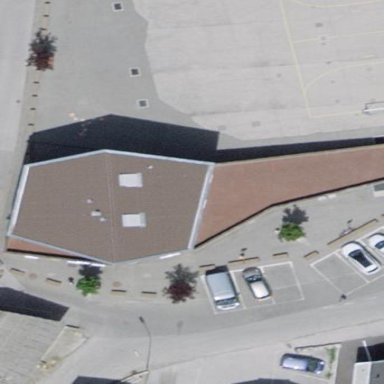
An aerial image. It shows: Kindergarten building.